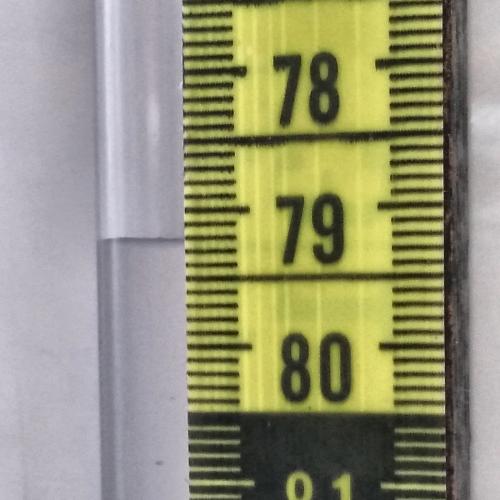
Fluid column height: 79.2 cm